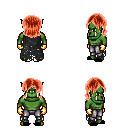
a pixel art fantasy rpg character, male body template, orc, green skin, black tattered cape, metal pants, red long bangs hairstyle, gold gloves, black slippers, four views (front, back, left, right), 2x2 character sprite sheet, small pixel art, hard edges, no anti-aliasing